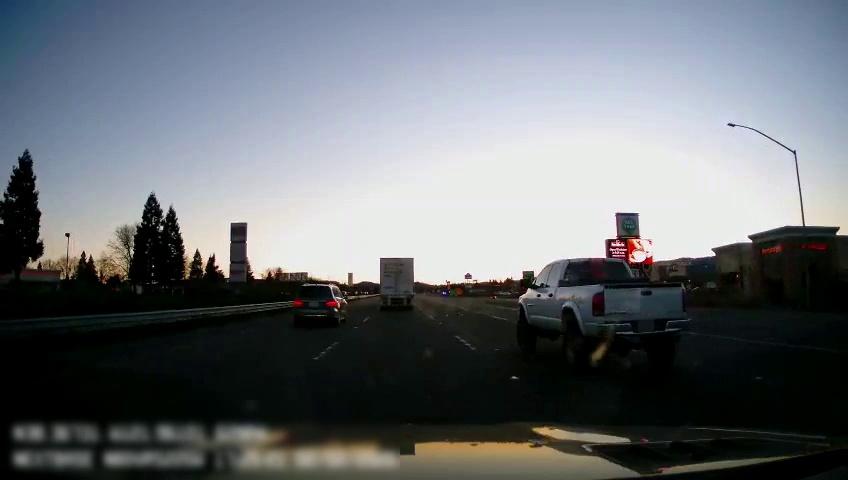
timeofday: Dusk/Dawn/Twilight
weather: Cloudy
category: Drivable Space
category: Vehicles | SUV
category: Vehicles | Truck
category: Vehicles | Truck
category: Lanes | Current Lane
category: Lanes | Current Lane
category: Lanes | Alternate Lane
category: Lanes | Alternate Lane
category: Traffic | Signs